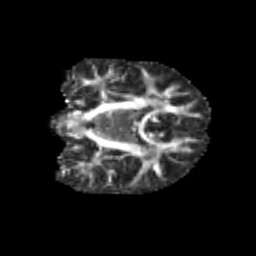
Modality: FA
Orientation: coronal
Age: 9
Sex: male
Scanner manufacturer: siemens
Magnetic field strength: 3 T
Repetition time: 3.8 s
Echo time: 0.07 s